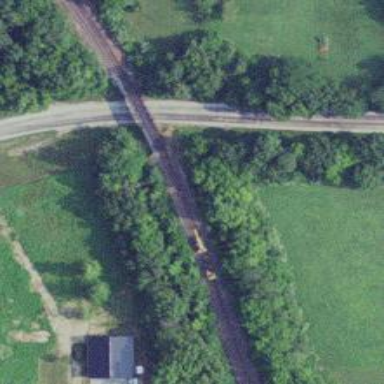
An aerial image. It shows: Railway track.